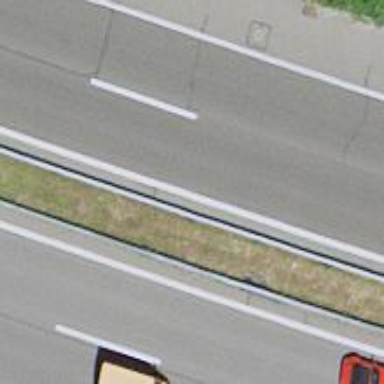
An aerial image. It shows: Asphalt motorway.